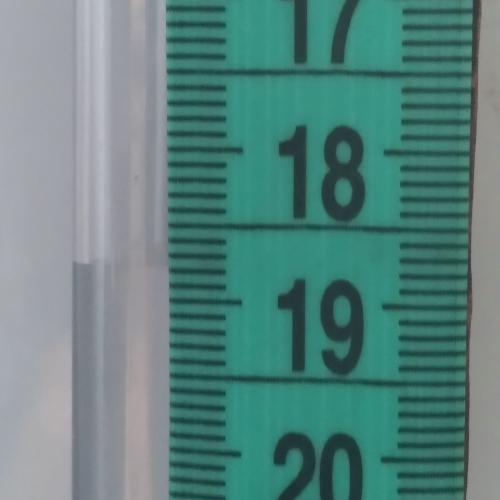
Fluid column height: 18.8 cm